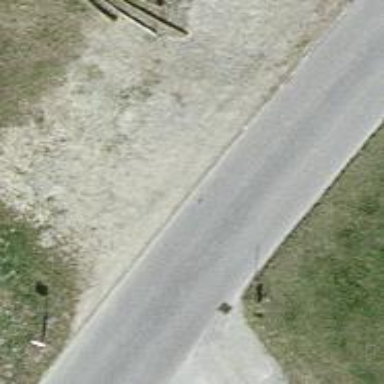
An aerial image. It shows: Bus stop along the road.